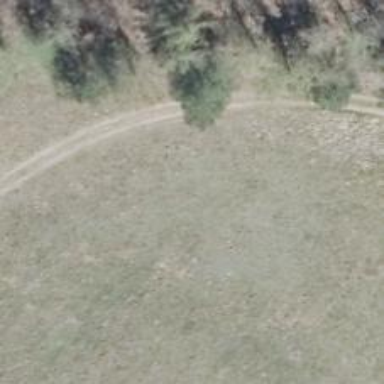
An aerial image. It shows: Dirt track road with grade 4 track type.